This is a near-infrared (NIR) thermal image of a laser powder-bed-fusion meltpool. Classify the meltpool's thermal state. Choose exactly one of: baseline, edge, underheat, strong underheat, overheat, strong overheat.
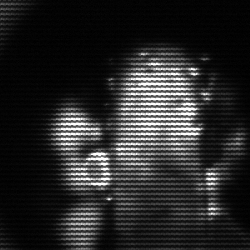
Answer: strong underheat